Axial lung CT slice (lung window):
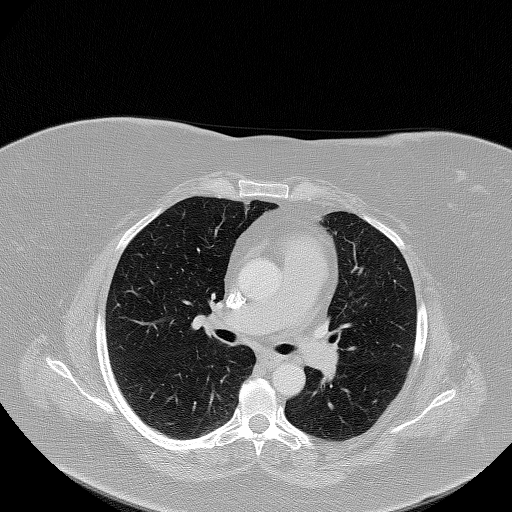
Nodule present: no